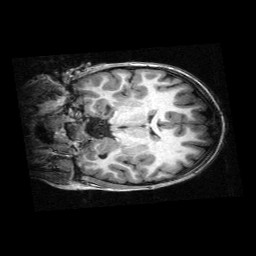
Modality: T1w
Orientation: coronal
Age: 10
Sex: female
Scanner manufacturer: siemens
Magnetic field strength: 3 T
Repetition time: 2.3 s
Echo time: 0.00336 s